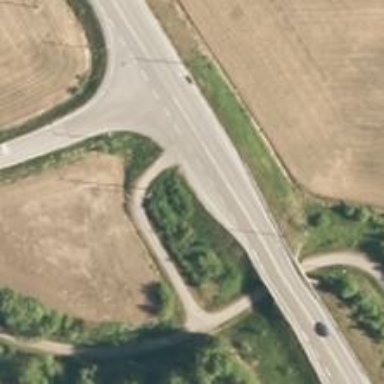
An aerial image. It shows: Secondary road with asphalt surface.